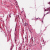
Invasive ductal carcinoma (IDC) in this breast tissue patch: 0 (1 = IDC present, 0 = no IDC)